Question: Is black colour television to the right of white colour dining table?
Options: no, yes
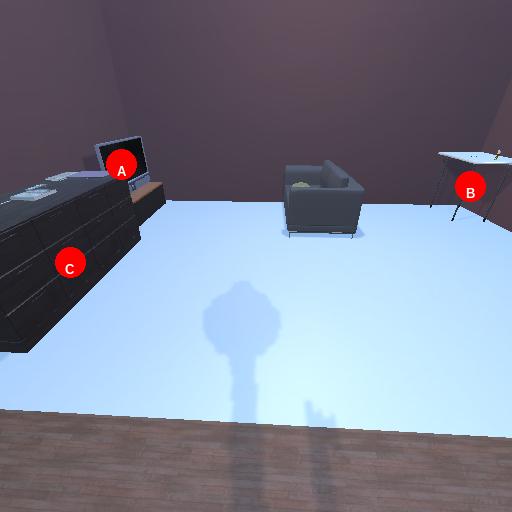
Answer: no